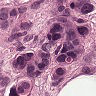
Metastatic tissue present: yes